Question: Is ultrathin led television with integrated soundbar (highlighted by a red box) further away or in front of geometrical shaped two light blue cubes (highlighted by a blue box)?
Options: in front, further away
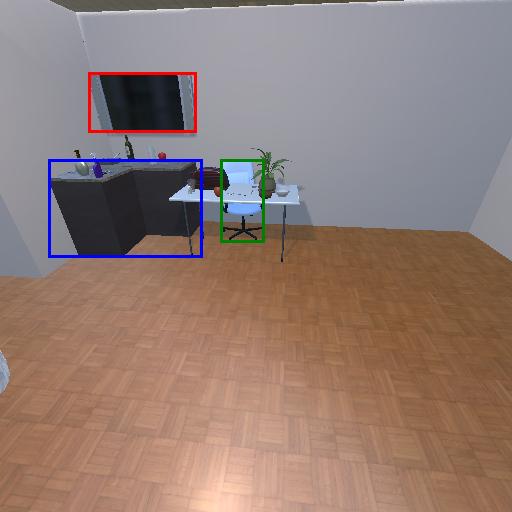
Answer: in front